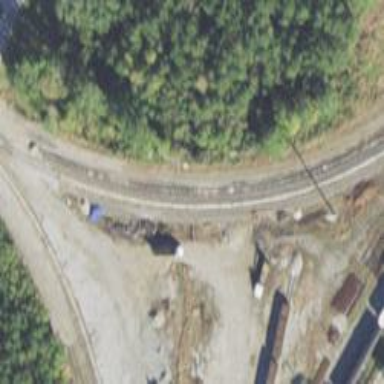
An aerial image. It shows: Railway track.